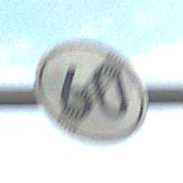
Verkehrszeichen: EndeGeschwindigkeit60
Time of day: SunriseSunset
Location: Outdoor (RoadRail)
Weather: PartlyCloudy
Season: NotSpecified
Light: Natural